Question: I have 'ItemsControl' with 'DataTemplate' that looks like this:

I want to achieve effect when user clicks on item - it expands vertically and shows more info.
The only way I'm thinking is to change it to 'ListBox' and create 2 'DataTemplates' for selected and regular view?
But I'd rather register click on 'Grid' and flip property on my VM to expand this box. Is there any way to register when user clicks on 'Grid' MVVM way?
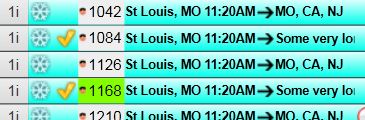
Answer: You can use an attached behavior for the 'MouseDown' event.
See the following question: <URL>
In your case it would look like this
'''
<ItemsControl ItemsSource="{Binding ...}">
<ItemsControl.ItemContainerStyle>
<Style TargetType="ContentPresenter">
<Setter Property="commandBehaviors:MouseDown.Command"
Value="{Binding YourItemClickCommand}"/>
<Setter Property="commandBehaviors:MouseDown.CommandParameter"
Value="{Binding}"/>
</Style>
</ItemsControl.ItemContainerStyle>
<!-- ... -->
</ItemsControl>
'''
'''
public class MouseDown
{
public static DependencyProperty CommandProperty =
DependencyProperty.RegisterAttached("Command",
typeof(ICommand),
typeof(MouseDown),
new UIPropertyMetadata(CommandChanged));
public static DependencyProperty CommandParameterProperty =
DependencyProperty.RegisterAttached("CommandParameter",
typeof(object),
typeof(MouseDown),
new UIPropertyMetadata(null));
public static void SetCommand(DependencyObject target, ICommand value)
{
target.SetValue(CommandProperty, value);
}
public static void SetCommandParameter(DependencyObject target, object value)
{
target.SetValue(CommandParameterProperty, value);
}
public static object GetCommandParameter(DependencyObject target)
{
return target.GetValue(CommandParameterProperty);
}
private static void CommandChanged(DependencyObject target, DependencyPropertyChangedEventArgs e)
{
Control control = target as Control;
if (control != null)
{
if ((e.NewValue != null) && (e.OldValue == null))
{
control.MouseDown += OnMouseDown;
}
else if ((e.NewValue == null) && (e.OldValue != null))
{
control.MouseDown -= OnMouseDown;
}
}
}
private static void OnMouseDown(object sender, RoutedEventArgs e)
{
Control control = sender as Control;
ICommand command = (ICommand)control.GetValue(CommandProperty);
object commandParameter = control.GetValue(CommandParameterProperty);
command.Execute(commandParameter);
}
}
'''